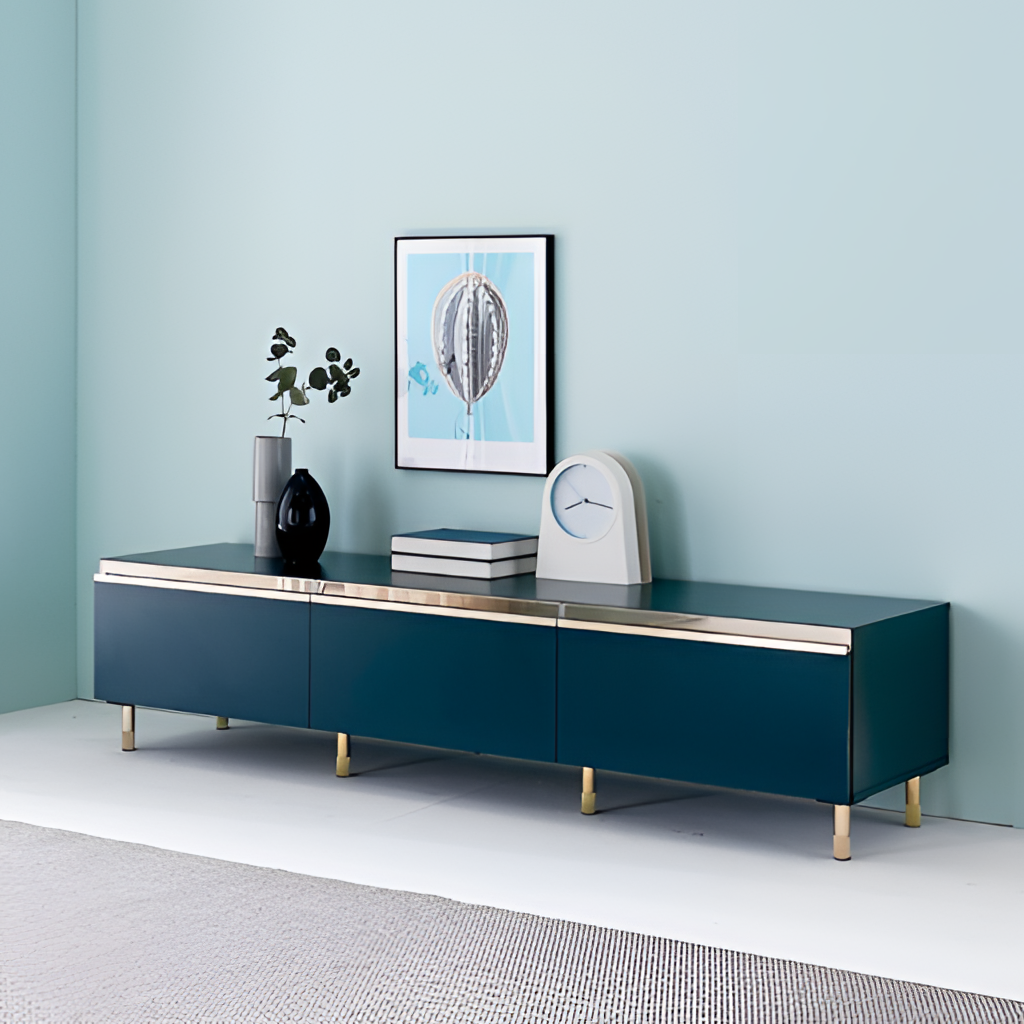
metal TV console, living room, modern, paint wallpaper, with solid pattern, gray carpet flooring, with textured pattern